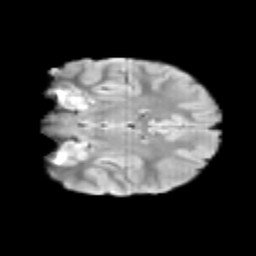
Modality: T2w
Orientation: coronal
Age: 9
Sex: female
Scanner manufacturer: siemens
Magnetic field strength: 3 T
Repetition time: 3.8 s
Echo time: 0.07 s